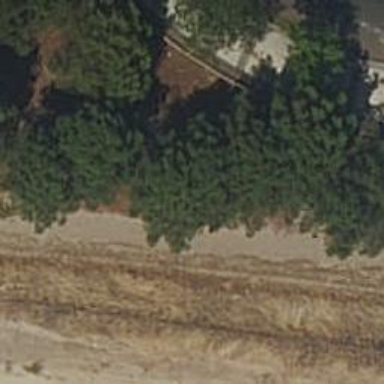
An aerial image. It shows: Path with embankment.